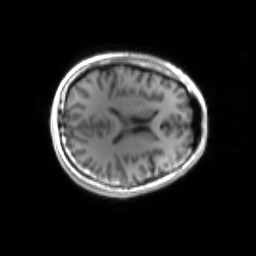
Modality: inplaneT1
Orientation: axial
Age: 22
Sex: male
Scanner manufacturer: siemens
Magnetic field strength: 3 T
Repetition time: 1.2 s
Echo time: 0.00251 s